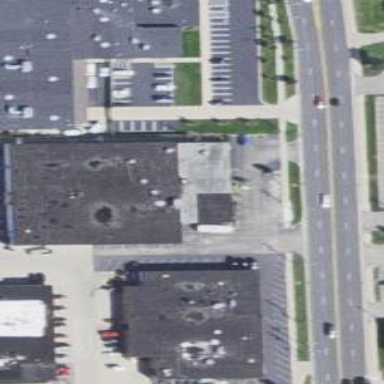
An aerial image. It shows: Commercial building.